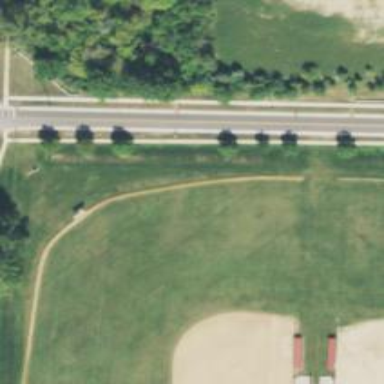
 designed for leisure and sports activities."